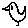
Label: bird